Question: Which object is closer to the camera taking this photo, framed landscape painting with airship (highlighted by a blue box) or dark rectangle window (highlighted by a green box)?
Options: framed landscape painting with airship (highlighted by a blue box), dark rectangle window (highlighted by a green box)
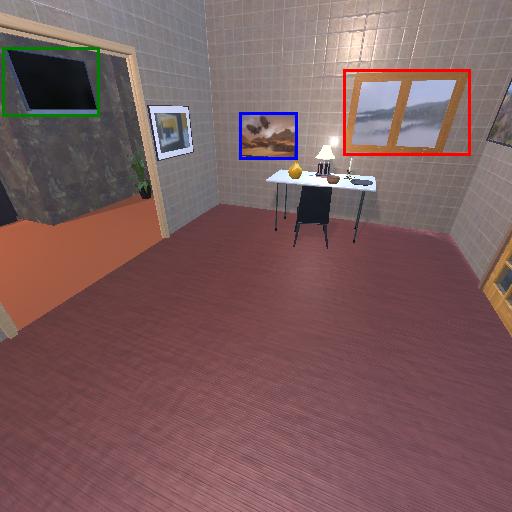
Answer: framed landscape painting with airship (highlighted by a blue box)